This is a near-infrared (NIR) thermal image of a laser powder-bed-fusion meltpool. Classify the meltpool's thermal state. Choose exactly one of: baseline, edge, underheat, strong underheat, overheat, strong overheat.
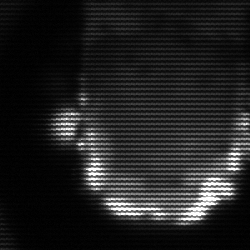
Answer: baseline